Question: The svg file: <URL>

'''
<rect
style="fill:#000000"
id="rect3409"
width="166.39345"
height="180.32787"
x="77.049179"
y="611.37854" />
'''
The rectangle "rect3409" has coordinates (x,y) = (77.049, 260.656) in Inkscape 0.91 r13725.
However, the tag '<rect>' with id 'rect3409' has (x, y) = (77.049, 611.379). Why are there differences between the two?
I want to get the correct SVG coordinate of the rectangle. How do I do that?
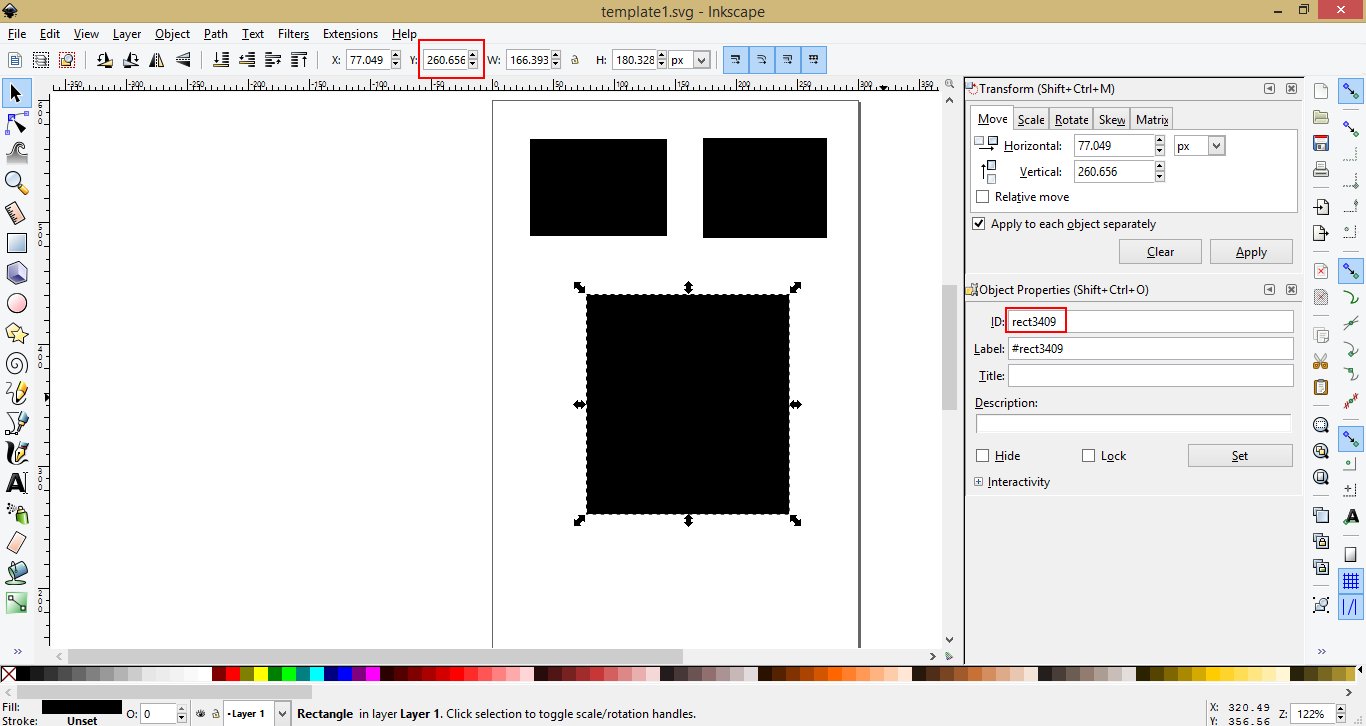
Answer: If you look at the source, you'll see that '#rect3409' has a parent 'g' element:
'''
<g transform="translate(0,-452.36216)">
<!-- snip -->
<rect
id="rect3409"
width="166.39345"
height="180.32787"
x="77.049179"
y="611.37854" />
</g>
'''
The 'transform=translate(tx, ty)' attribute on the 'g' is applied to the dimensions of '#rect3409'. So the vertical axis of the 'rect' goes from 'y + ty' to 'y + h + ty', which is '611 - 452 == 159px' to '611 + 180 - 452 == 339px'.
But Inkscape is not reporting these values, but rather '261px' to '441px'. It seems like Inkscape is actually flipping the 'y' axis: in SVG (and conventionally in all computer graphics) 'y=0' is at the top of the screen, and 'y' increases as you move the screen. For example, the following SVG displays a red box above a blue box:
'''
<svg>
<rect x="0" y="0" width="10" height="10" fill="red" />
<rect x="0" y="10" width="10" height="10" fill="blue" />
</svg>
'''
In Inkscape, however, you have the mathematical convention of 'y=0' at the bottom, and 'y' increasing as you go upwards. Therefore, the co-ordinates you see in Inkscape are modified from the "true" SVG co-ordinates (thanks @squeamish ossifrage for pointing this out in the comments): 'y_Inkscape = h_image - y_SVG', where 'y_Inkscape' is what Inkscape tells, you, 'y_SVG' is what's in the file, and 'h_image' is the total image height.
Your sample image is exactly 600px high, so the "Inkscape" co-ordinates of '#rect3409' are
'600 - 339 == 261px', and
'600 - 159 == 441px'.